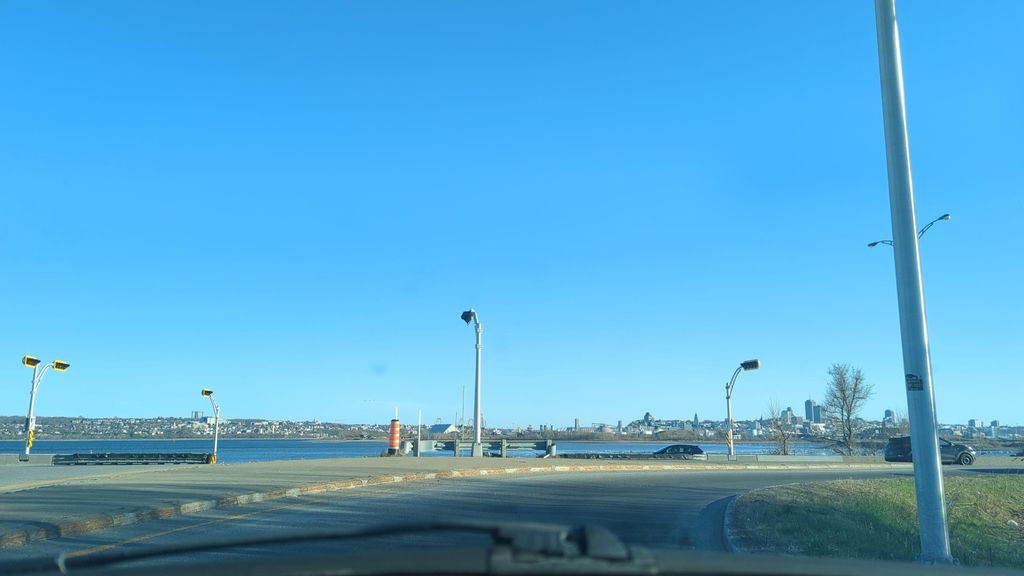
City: quebec_city